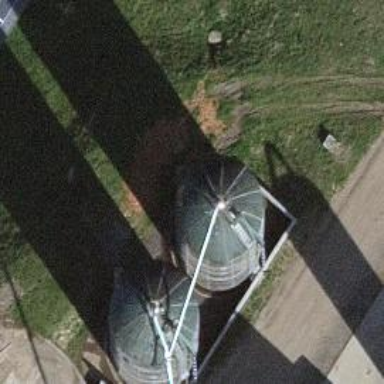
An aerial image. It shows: Building that serves as silo.